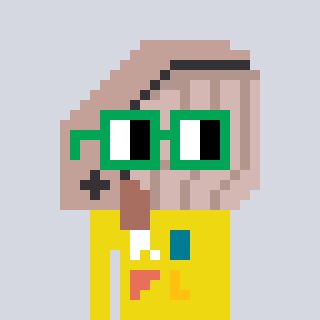
a pixel art character with square green glasses, a whale-shaped head and a yellow-colored body on a cool background